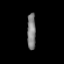
Tissue: prostate
Cell type: T cells
Senescence score: 0.343
Nuclear area (px): 306
Mean DAPI intensity: 127.647